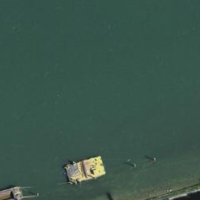
EUNIS habitat code: 15
Species observed at this site:
Daucus carota
Phytolacca acinosa